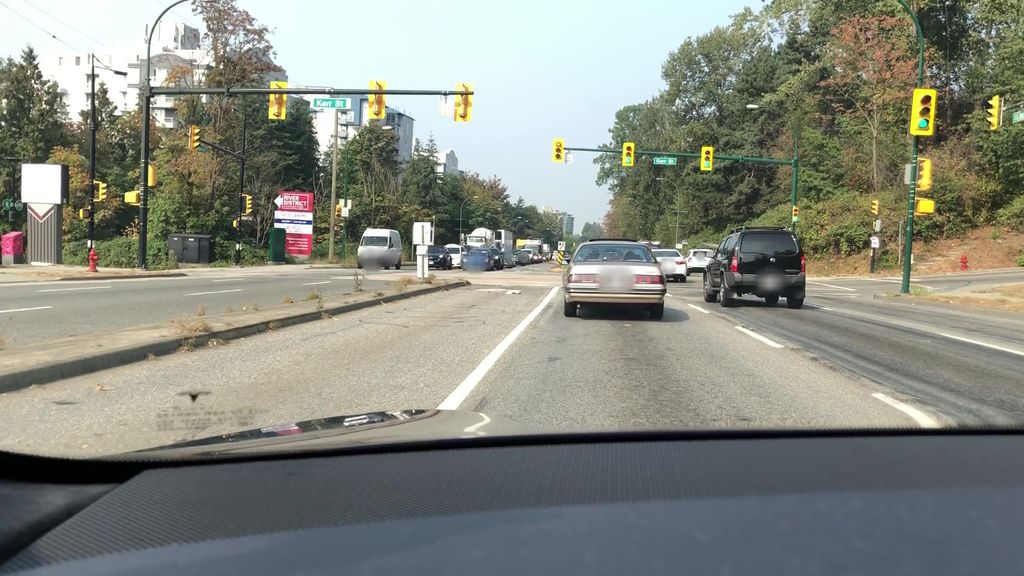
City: vancouver